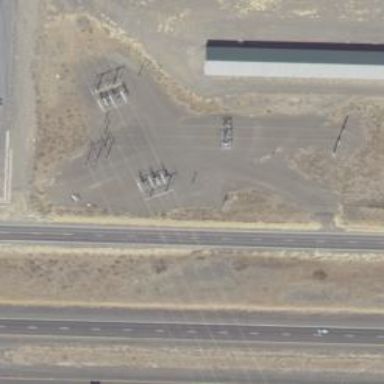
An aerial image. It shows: Power tower with switch.